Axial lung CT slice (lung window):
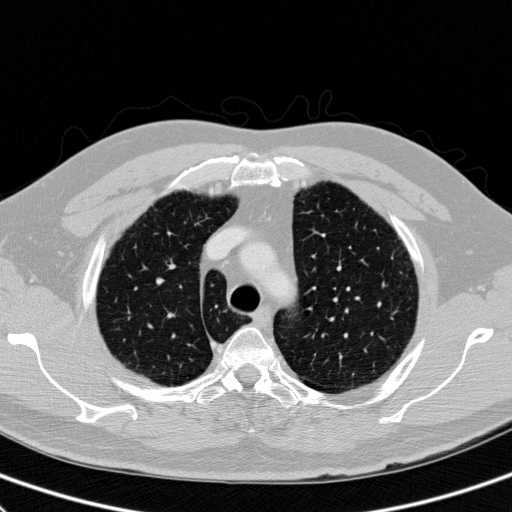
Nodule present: no